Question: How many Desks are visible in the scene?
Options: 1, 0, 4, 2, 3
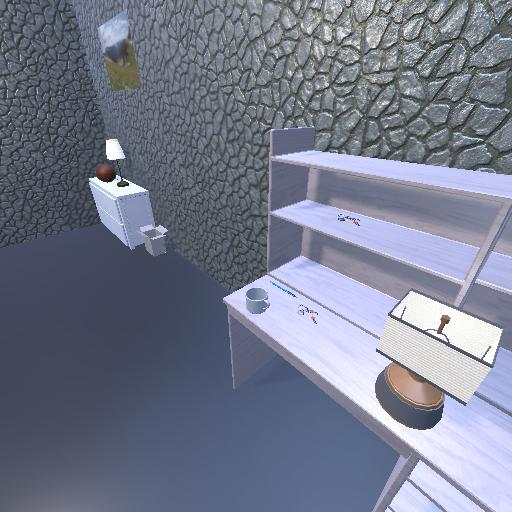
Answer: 1